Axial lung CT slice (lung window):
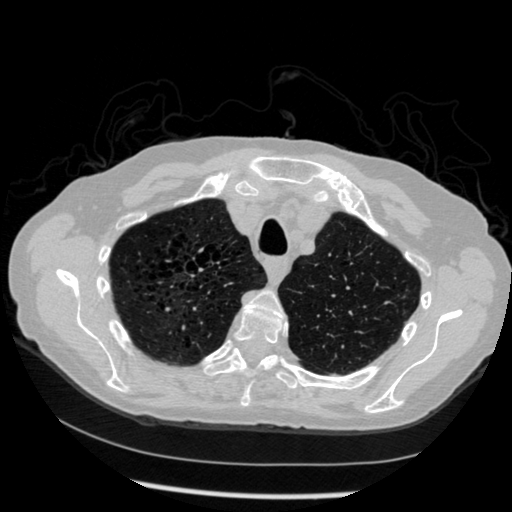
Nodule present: no